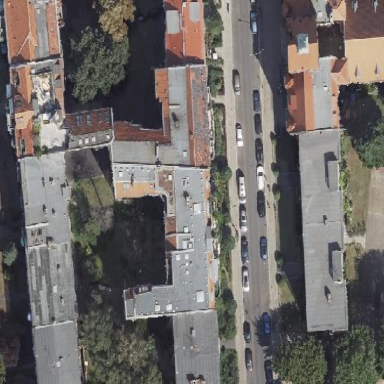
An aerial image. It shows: Unique apartment building with double saltbox roof shape.